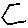
Label: hexagon